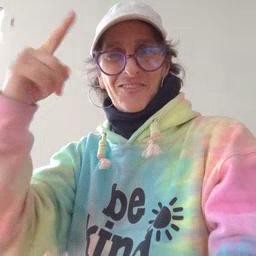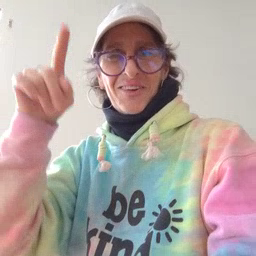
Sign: for